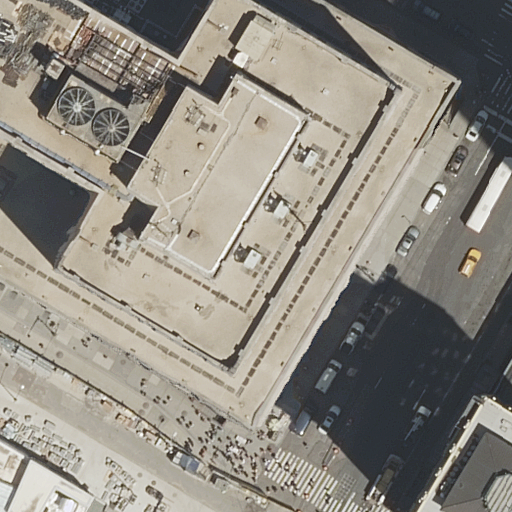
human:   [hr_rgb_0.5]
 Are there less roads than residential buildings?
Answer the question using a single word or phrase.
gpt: no

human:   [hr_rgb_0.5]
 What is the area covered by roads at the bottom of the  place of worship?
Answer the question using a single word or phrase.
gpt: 0m2

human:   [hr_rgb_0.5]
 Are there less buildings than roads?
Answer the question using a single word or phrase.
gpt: yes

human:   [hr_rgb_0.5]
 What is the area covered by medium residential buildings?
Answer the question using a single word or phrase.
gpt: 167m2

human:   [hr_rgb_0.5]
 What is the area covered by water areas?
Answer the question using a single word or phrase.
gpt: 0m2

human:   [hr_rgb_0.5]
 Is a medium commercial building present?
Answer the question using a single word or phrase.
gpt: no

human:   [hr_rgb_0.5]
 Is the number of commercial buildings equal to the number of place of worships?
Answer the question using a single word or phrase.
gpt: no

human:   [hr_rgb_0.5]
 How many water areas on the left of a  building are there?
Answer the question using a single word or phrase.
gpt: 0

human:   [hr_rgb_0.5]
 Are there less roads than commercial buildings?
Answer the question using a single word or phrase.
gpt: no

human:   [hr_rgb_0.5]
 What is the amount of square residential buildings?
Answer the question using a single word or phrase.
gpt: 0

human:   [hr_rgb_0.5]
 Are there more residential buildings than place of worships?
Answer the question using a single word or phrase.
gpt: yes

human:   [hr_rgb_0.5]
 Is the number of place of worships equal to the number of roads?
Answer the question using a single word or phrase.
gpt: no

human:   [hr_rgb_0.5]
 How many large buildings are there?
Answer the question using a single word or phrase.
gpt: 3

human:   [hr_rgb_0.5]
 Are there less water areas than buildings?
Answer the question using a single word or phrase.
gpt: yes

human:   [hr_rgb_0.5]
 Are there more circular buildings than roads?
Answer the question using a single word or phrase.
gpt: no

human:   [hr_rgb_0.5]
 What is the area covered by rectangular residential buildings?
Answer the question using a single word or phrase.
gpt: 2794m2

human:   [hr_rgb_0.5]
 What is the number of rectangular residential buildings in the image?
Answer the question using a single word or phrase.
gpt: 2

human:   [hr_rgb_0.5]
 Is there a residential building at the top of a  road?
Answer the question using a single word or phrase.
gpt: yes

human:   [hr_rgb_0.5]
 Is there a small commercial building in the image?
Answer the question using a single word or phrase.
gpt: no

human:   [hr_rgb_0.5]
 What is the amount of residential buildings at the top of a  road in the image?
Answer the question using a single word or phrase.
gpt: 1

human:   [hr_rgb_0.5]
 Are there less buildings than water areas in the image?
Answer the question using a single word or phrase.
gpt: no

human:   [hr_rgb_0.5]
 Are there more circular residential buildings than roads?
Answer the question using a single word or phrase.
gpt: no

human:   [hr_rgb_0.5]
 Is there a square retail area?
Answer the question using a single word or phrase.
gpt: no

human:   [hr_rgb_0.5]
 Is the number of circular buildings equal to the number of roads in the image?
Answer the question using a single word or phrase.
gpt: no

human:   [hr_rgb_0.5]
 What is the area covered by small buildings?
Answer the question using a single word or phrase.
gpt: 0m2

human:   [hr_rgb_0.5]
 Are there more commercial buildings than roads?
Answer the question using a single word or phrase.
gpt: no

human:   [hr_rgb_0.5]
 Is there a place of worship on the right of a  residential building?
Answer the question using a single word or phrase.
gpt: yes

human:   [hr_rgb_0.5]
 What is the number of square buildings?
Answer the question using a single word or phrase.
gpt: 0

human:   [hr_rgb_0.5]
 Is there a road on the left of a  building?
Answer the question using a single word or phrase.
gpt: yes

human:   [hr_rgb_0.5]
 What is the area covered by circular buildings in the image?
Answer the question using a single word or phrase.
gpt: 0m2

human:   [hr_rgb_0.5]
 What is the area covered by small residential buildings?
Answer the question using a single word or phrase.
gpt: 0m2

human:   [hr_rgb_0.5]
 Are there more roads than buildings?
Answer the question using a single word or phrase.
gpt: yes

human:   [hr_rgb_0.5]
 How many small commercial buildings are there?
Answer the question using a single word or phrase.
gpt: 0

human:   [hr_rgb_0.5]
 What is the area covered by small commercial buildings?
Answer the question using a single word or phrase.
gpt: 0m2

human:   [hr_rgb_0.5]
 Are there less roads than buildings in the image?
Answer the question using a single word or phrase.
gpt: no

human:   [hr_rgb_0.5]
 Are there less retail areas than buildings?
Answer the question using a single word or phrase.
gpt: yes